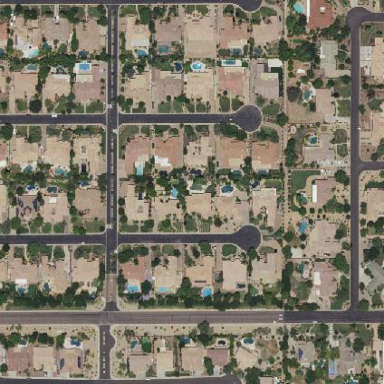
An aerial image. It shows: Gated residential area.